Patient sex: M
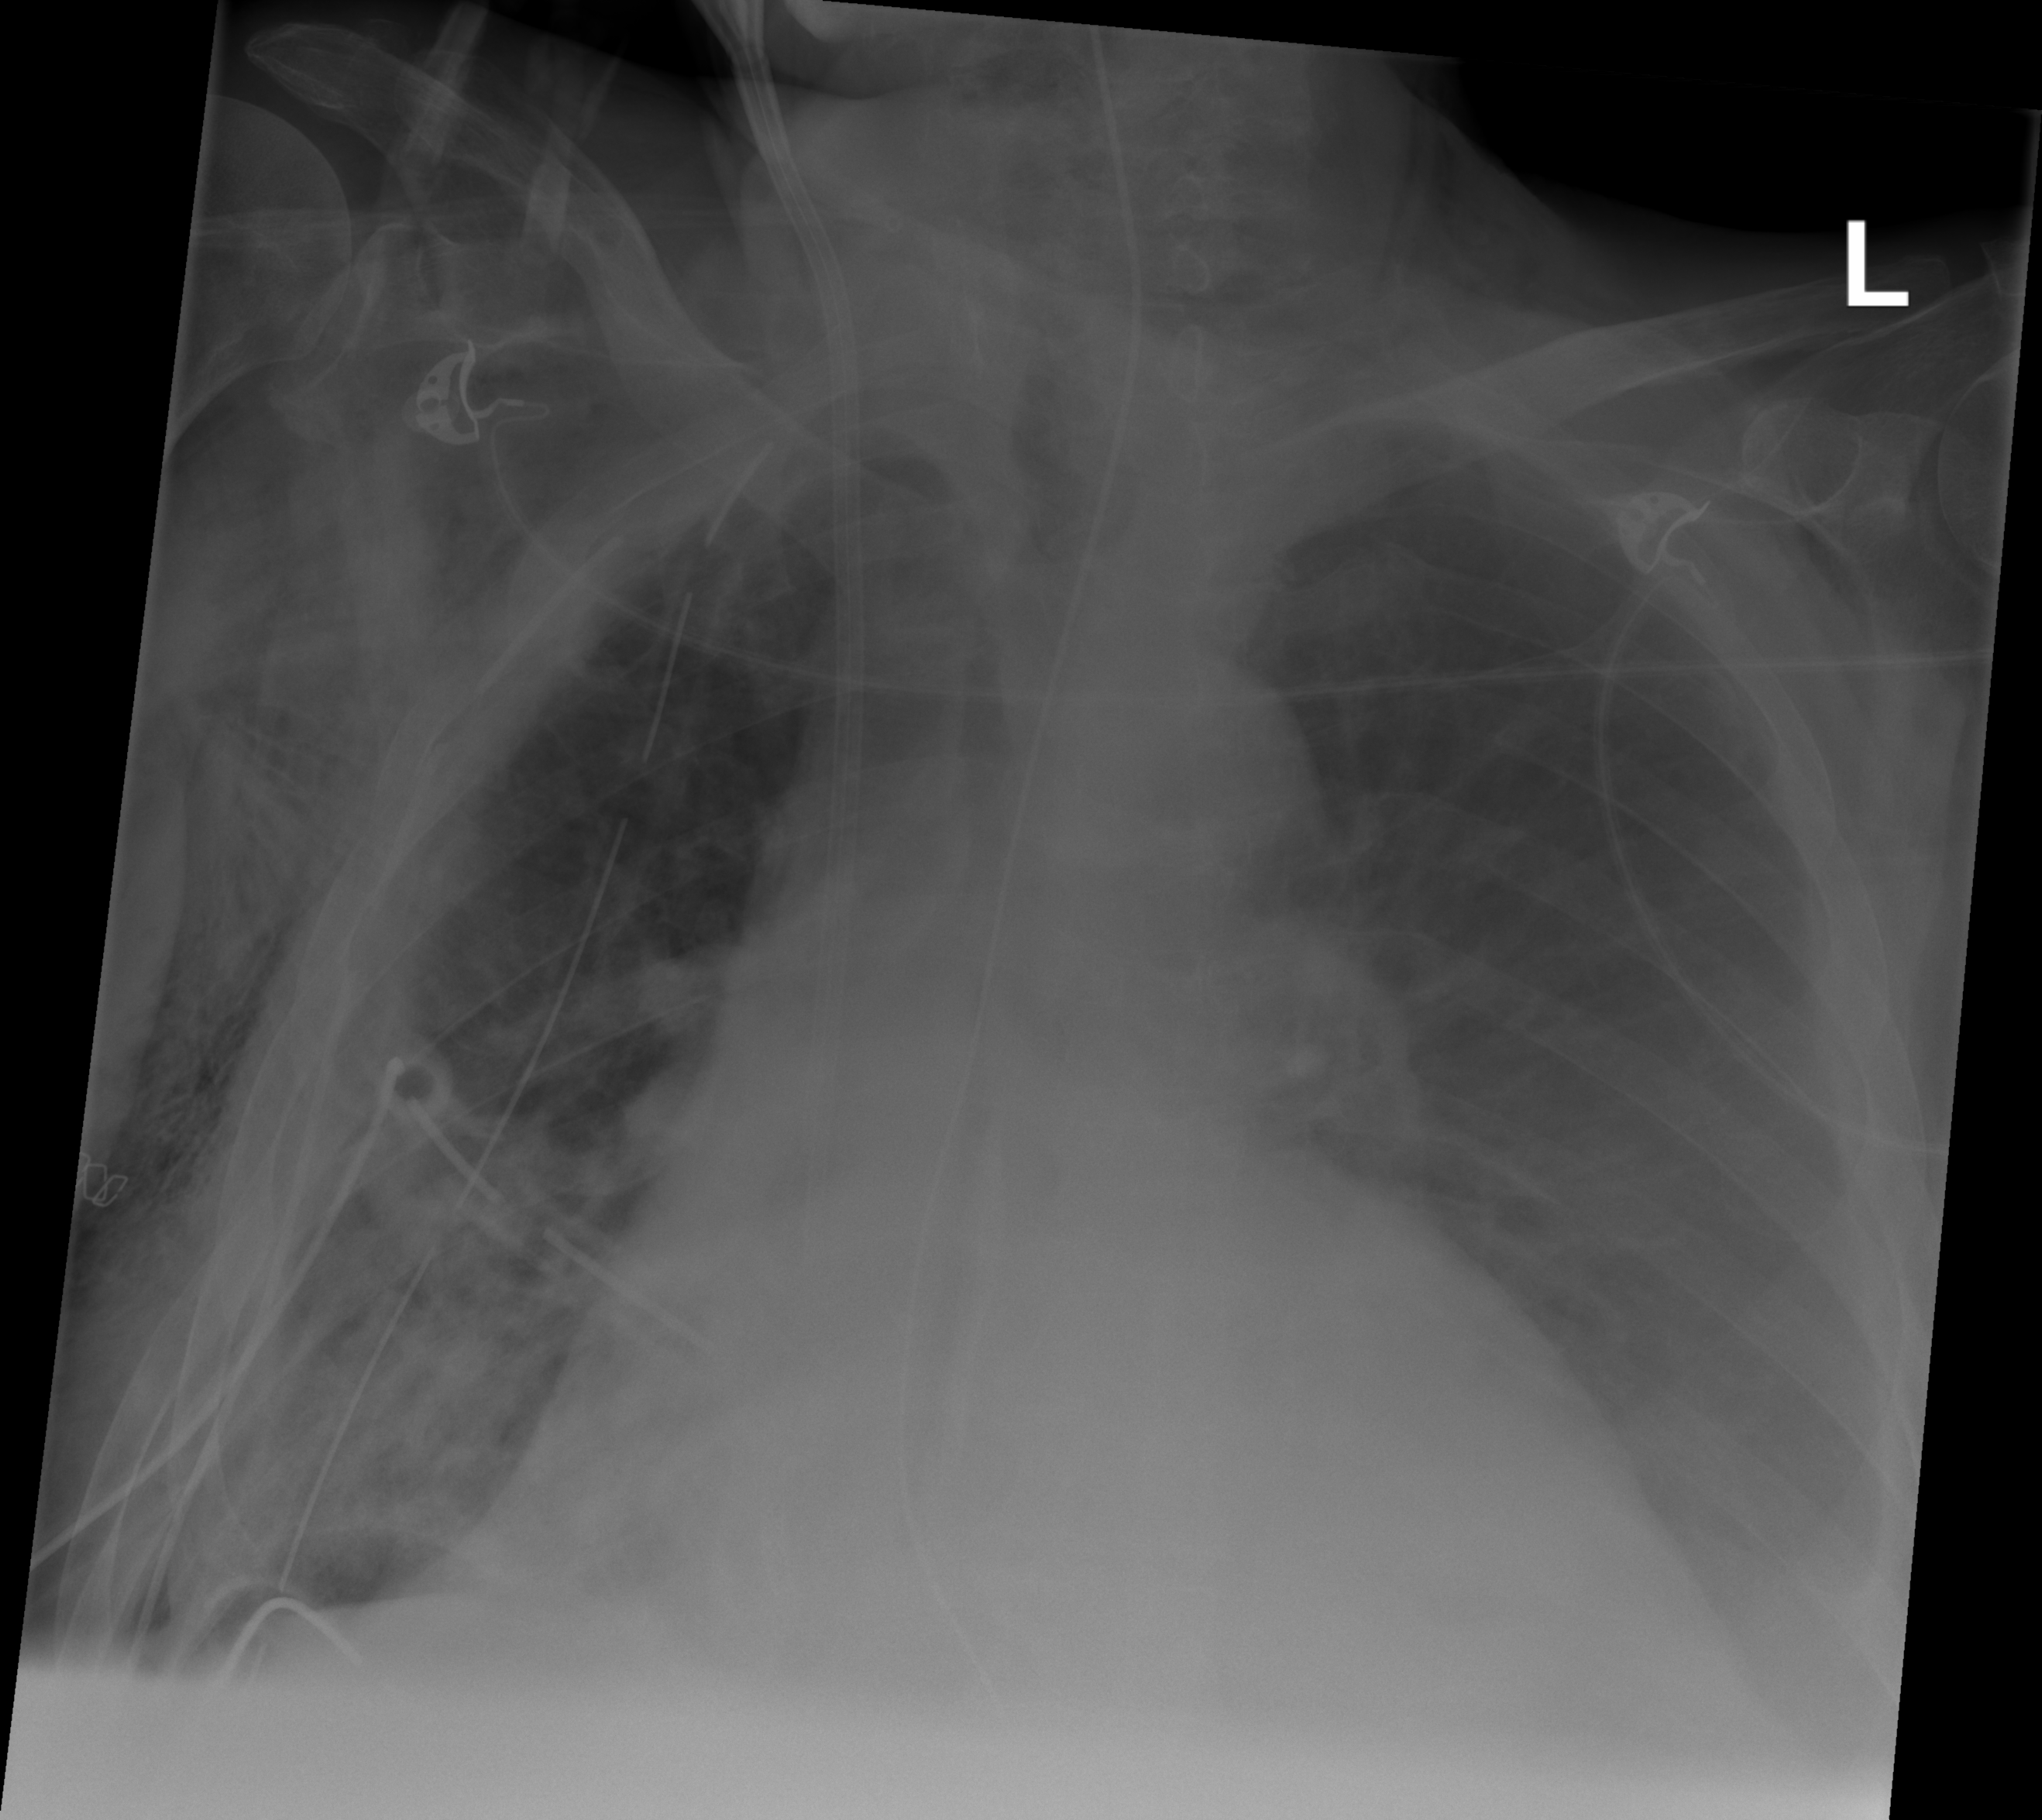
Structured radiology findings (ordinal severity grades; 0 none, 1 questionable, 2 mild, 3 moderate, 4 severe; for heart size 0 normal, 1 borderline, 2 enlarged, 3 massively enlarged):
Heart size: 2
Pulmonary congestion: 2
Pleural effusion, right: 0
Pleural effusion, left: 2
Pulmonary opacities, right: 3
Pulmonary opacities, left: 0
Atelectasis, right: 2
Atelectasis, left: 2